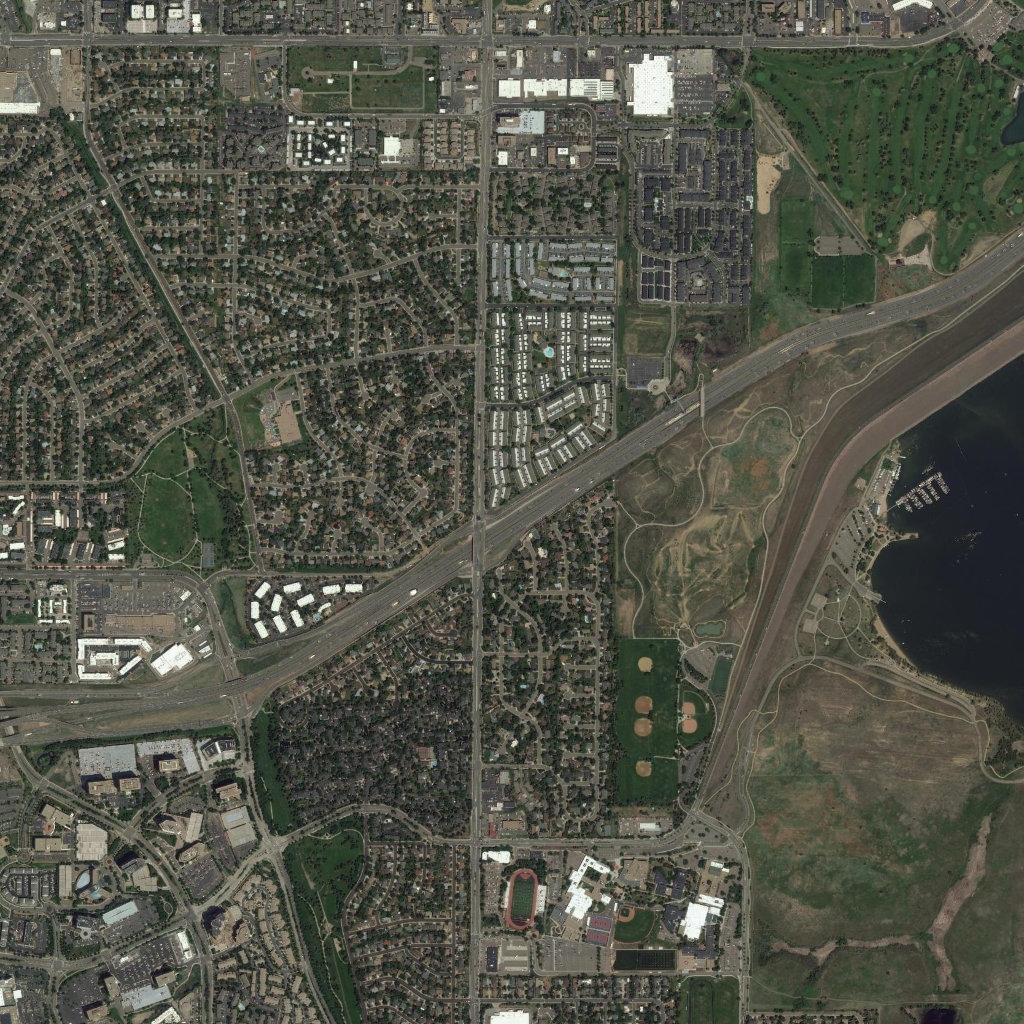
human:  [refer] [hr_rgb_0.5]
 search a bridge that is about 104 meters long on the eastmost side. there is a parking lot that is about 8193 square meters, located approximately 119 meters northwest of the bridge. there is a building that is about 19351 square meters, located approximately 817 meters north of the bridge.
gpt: <box>[[68, 37, 68, 40, 0]]</box>